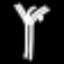
Label: palm tree